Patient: sex F, age 77
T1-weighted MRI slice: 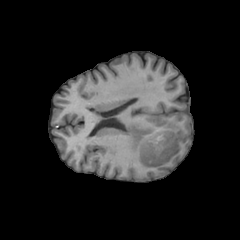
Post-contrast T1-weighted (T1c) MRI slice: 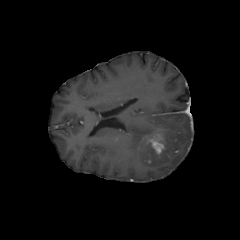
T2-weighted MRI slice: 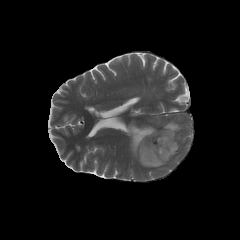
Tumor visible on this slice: yes
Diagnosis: Glioblastoma, IDH-wildtype
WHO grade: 4